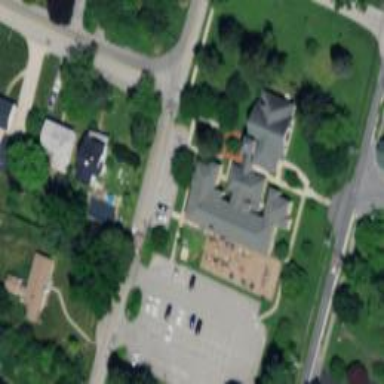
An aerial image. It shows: Kindergarten.